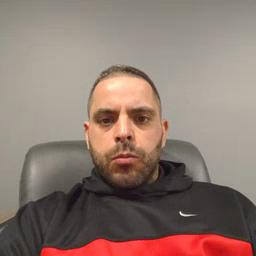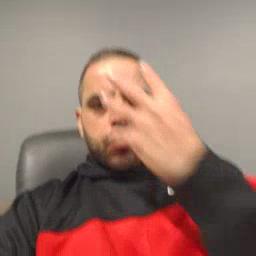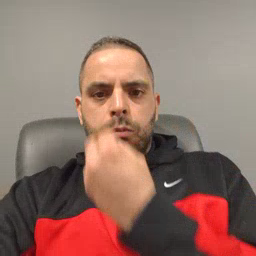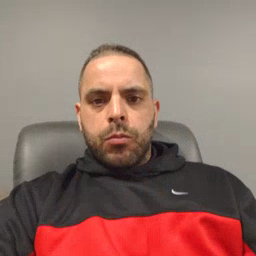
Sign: pretty